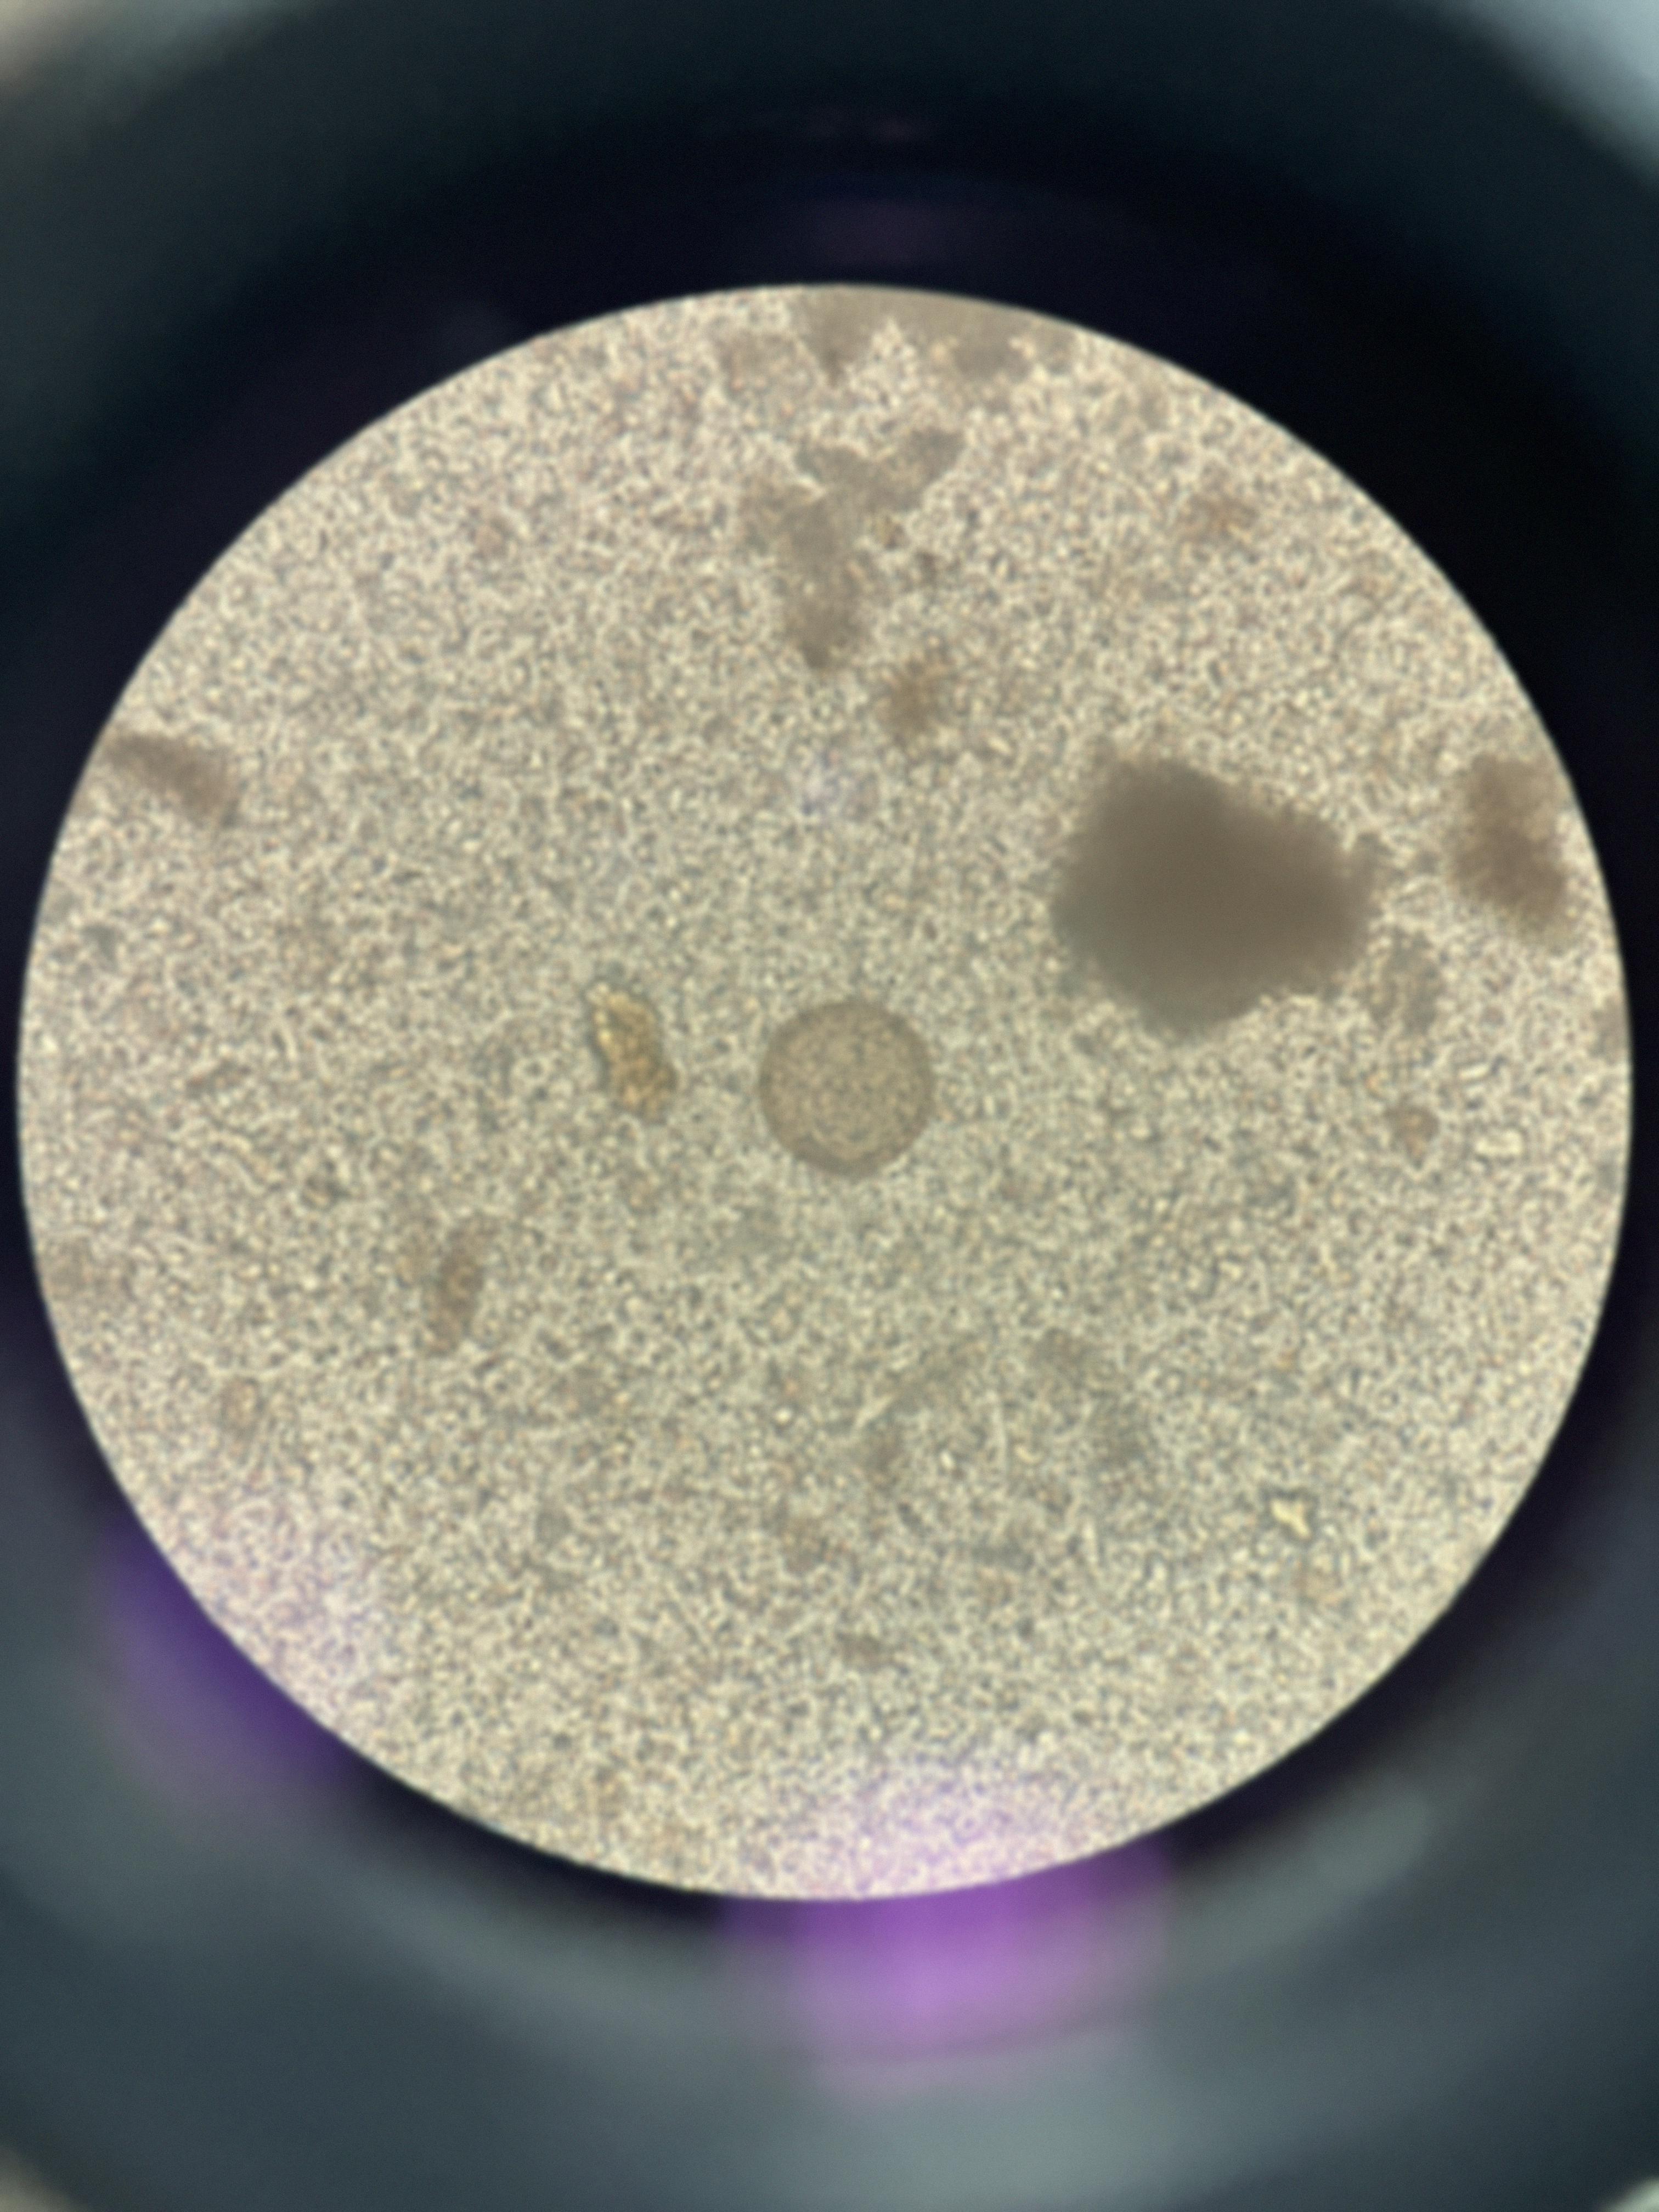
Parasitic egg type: Hymenolepis diminuta